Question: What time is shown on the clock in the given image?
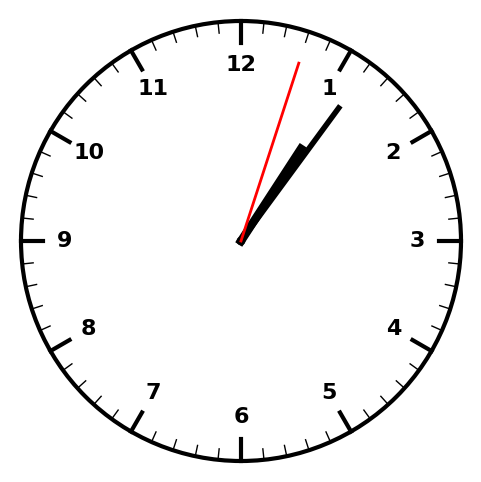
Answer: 01:06:03